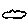
Label: cloud